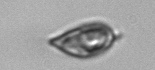
Label: Prorocentrum_triestinum